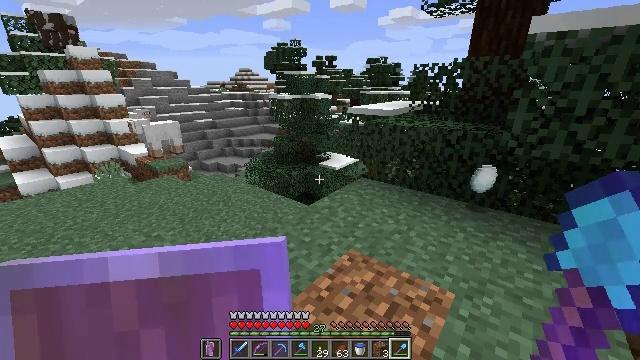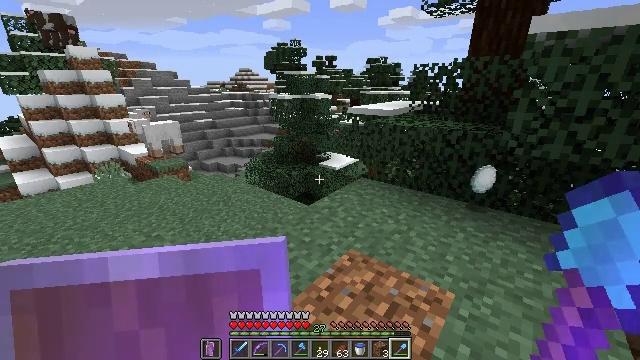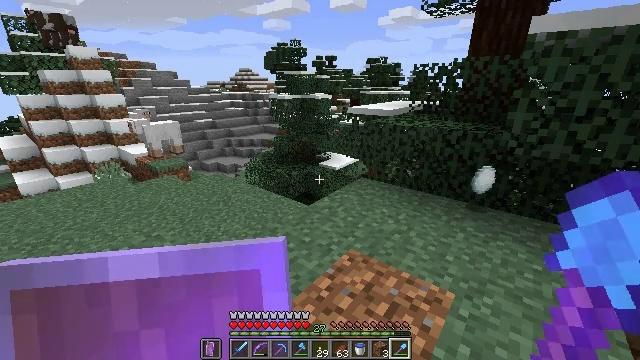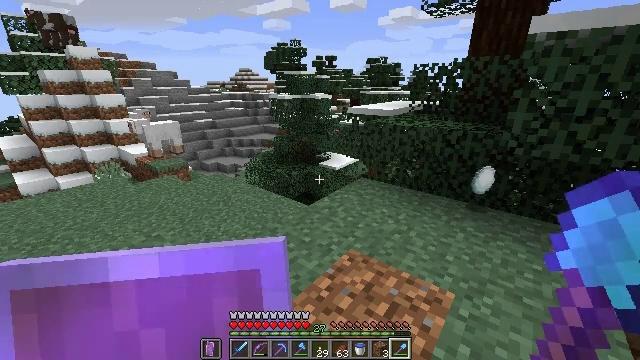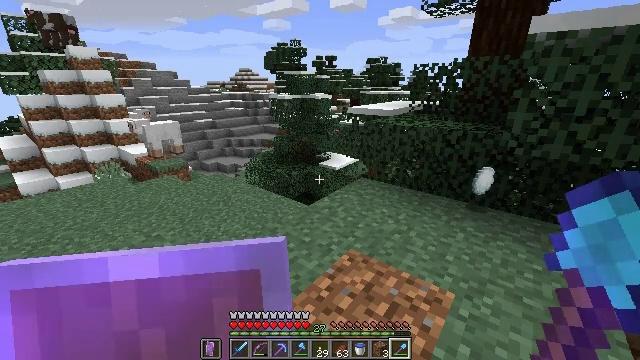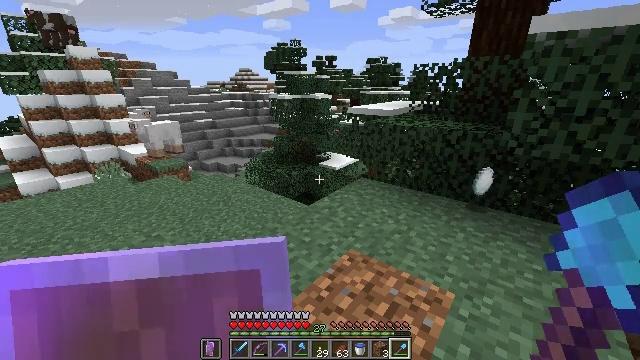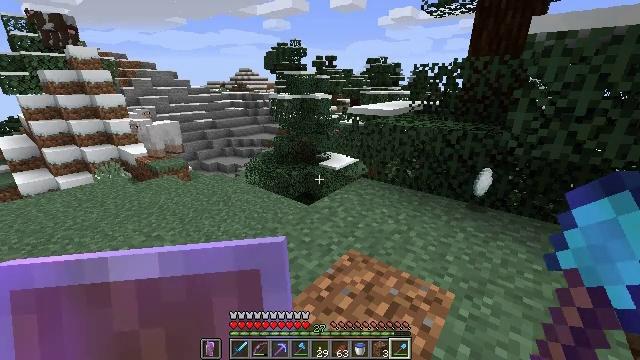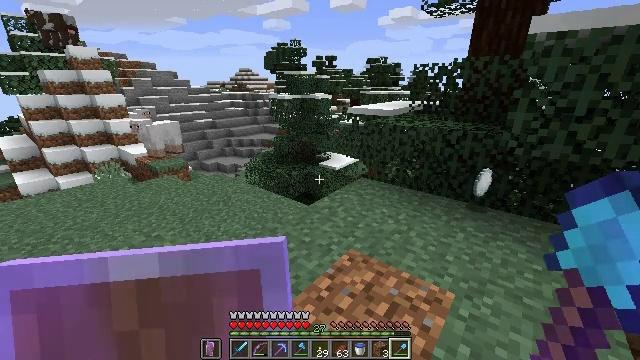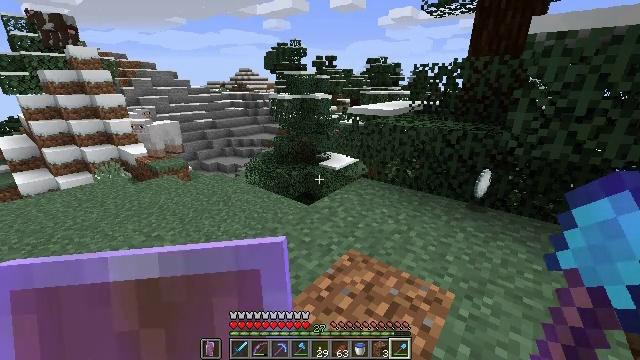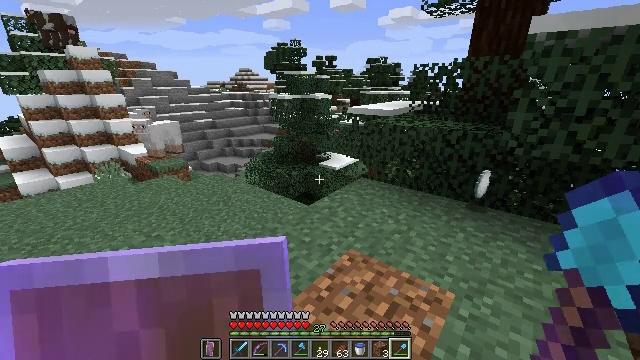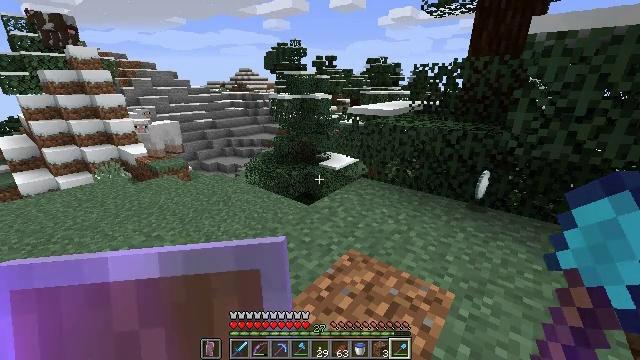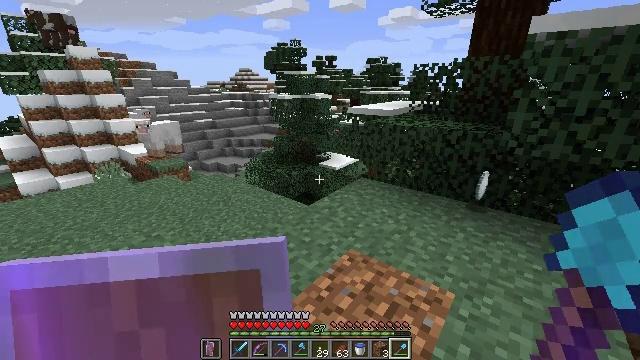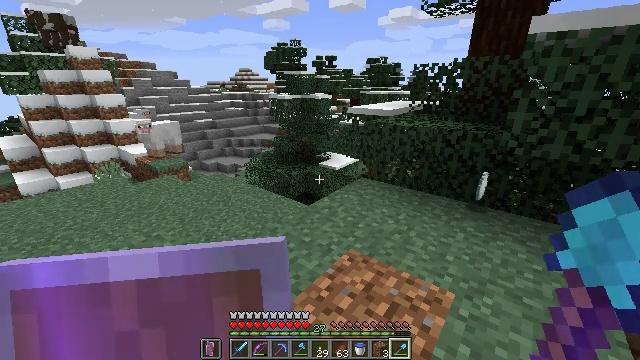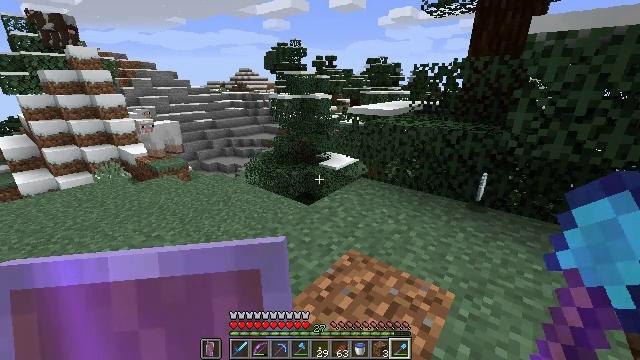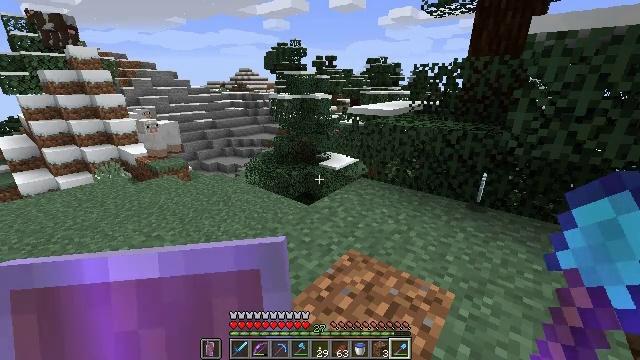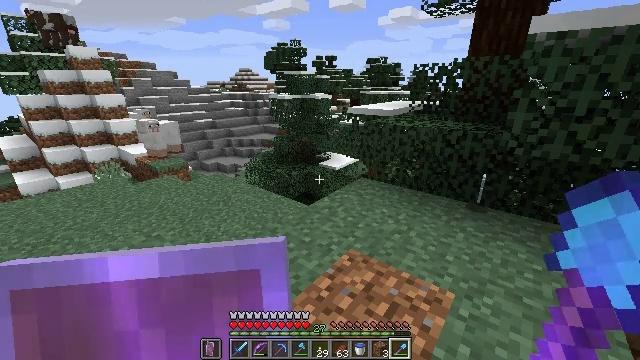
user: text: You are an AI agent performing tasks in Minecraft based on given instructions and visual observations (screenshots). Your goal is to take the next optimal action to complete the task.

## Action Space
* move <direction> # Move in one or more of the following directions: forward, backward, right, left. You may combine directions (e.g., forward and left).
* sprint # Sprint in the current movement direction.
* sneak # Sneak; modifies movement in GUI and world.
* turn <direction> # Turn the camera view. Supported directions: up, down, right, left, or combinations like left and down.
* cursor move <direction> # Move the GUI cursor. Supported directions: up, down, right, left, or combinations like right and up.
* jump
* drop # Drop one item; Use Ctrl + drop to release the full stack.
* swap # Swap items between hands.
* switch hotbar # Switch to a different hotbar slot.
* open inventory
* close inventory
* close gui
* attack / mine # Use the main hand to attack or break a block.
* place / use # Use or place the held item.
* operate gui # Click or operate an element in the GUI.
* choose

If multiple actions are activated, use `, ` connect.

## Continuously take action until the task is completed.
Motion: motion action
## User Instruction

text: Collect snow by holding the left button.
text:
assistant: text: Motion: no_op
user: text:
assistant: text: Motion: no_op
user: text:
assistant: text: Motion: no_op
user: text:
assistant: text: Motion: no_op
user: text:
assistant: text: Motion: no_op
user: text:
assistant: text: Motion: no_op
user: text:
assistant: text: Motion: no_op
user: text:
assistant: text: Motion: no_op
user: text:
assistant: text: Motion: no_op
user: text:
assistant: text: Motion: no_op
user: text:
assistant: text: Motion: no_op
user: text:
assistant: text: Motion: no_op
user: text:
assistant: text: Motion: no_op
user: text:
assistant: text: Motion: no_op
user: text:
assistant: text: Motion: no_op
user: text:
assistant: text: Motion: no_op
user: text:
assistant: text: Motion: no_op
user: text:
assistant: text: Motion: no_op
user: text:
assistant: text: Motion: no_op
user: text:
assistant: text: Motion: no_op
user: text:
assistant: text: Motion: no_op
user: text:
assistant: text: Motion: no_op
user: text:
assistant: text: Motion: no_op
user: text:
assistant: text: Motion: no_op
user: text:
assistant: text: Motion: no_op
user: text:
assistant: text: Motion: no_op
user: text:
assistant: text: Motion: no_op
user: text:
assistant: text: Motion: no_op
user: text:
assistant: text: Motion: no_op
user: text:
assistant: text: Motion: no_op